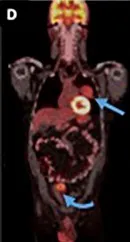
Patient 1. Fluorodeoxyglucose (FDG)-avid on a FDG positron emission tomography (PET)/CT. Obtained at the same time. After treatment with vincristine/adriamycin/Ifosfamide, resection of the rectus sheath mass and radiation to the left lung mass, the patient started treatment with Pazopanib.
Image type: radiology (pet)